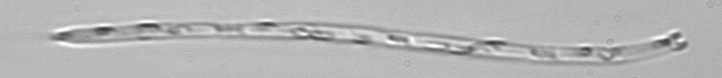
Label: Eucampia_morphytype1